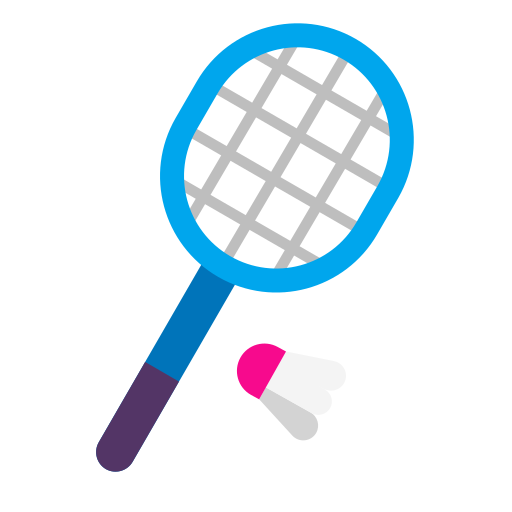
badminton flat